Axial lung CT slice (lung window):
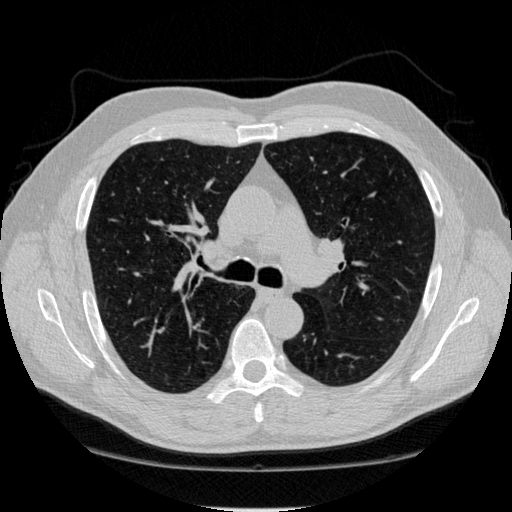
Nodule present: no